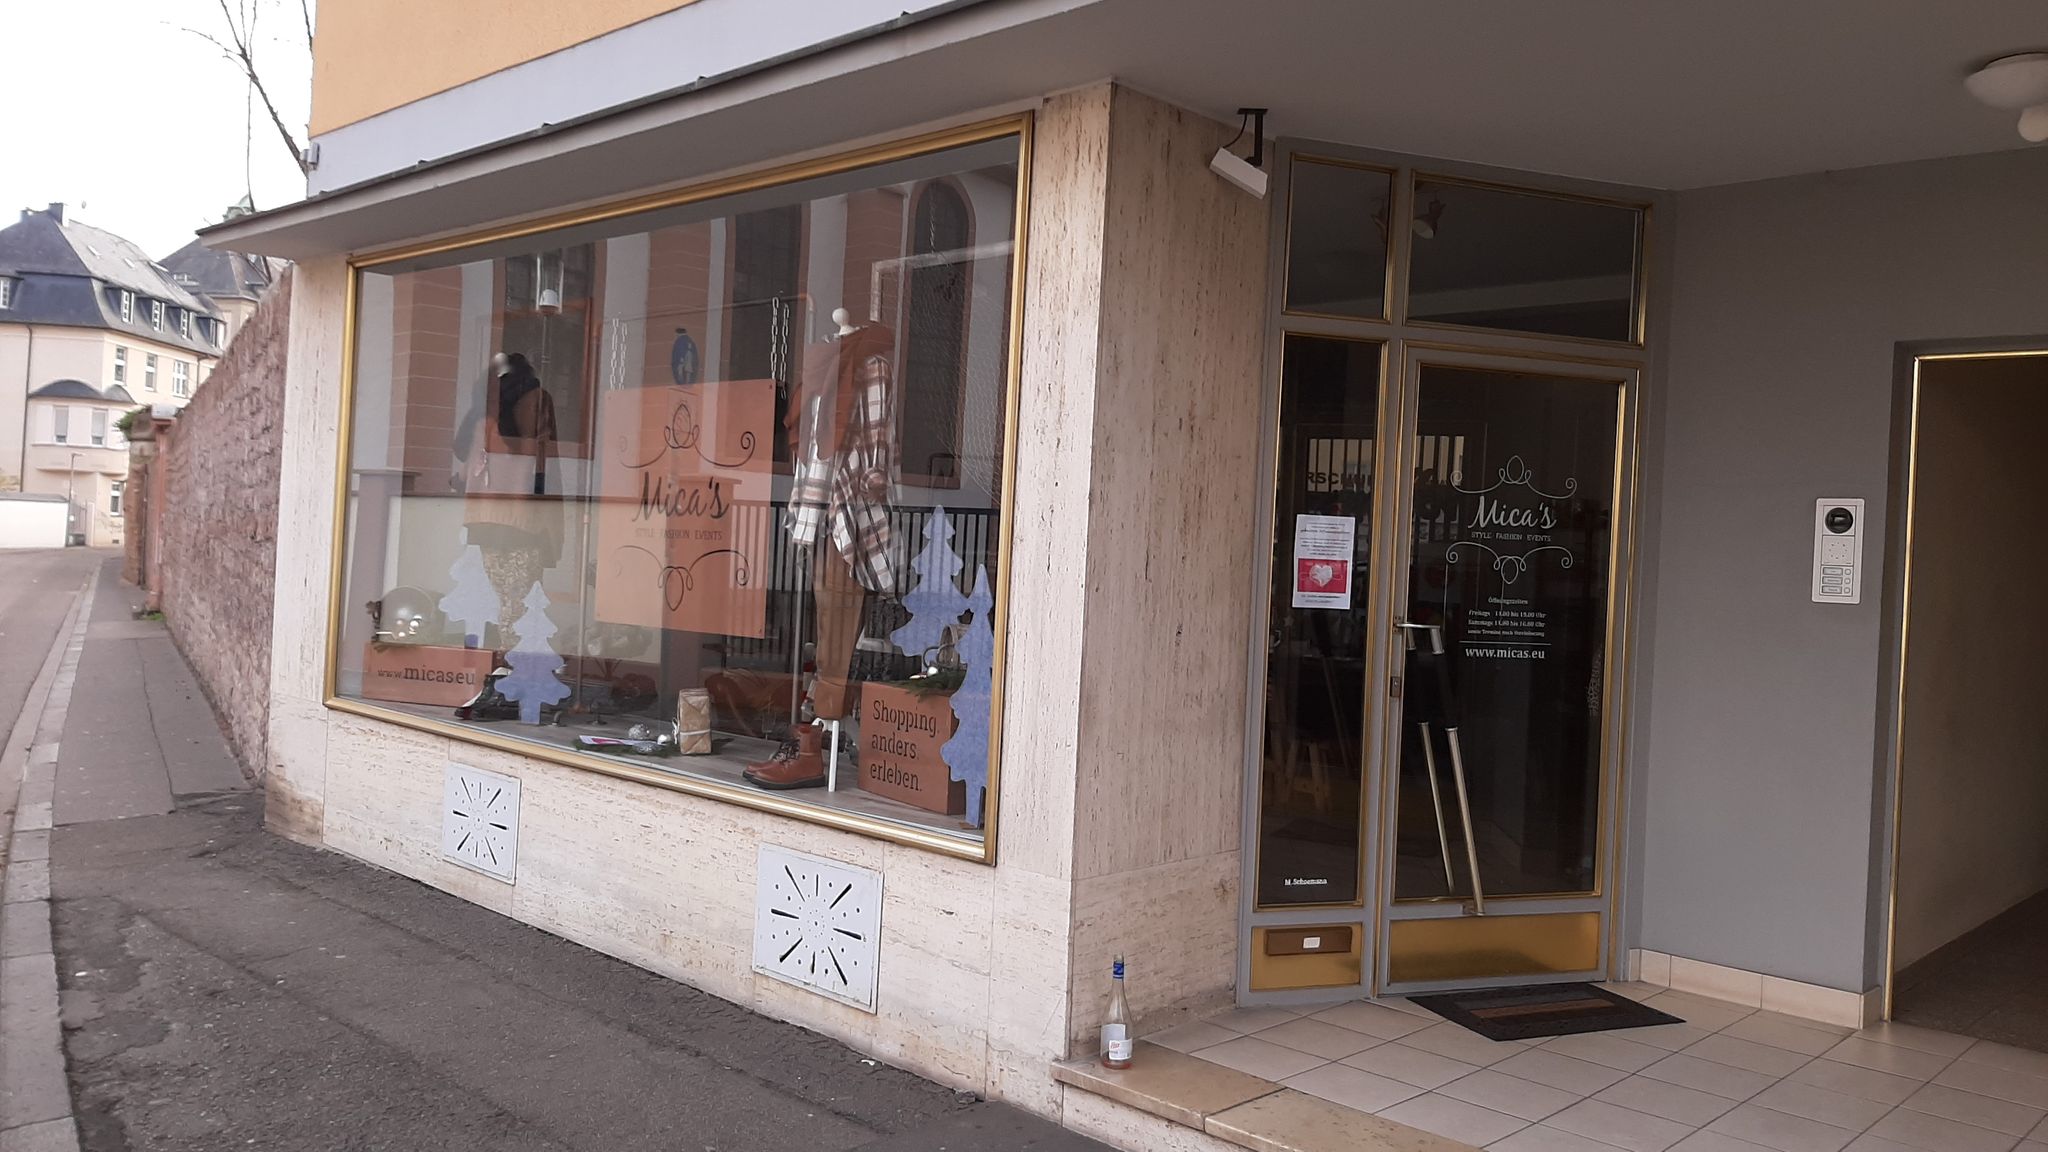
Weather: clear
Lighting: day
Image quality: good
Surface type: walking surface
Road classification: residential, path
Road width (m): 7.0
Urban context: urban centre
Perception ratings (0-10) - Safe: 1.8, Lively: 7.62, Beautiful: 0.77, Boring: 1.89, Depressing: 4.09, Wealthy: 5.33